Question:
What Is wrobg in this MySQL query?
It is showing syntax error.
'''
SELECT
CASE
WHEN A = B
CASE
WHEN A = C THEN 'Equilateral'
WHEN C < A + B THEN 'Isosceles'
ELSE 'Not A Triangle'
END
WHEN B = C
CASE
WHEN A < B + C THEN 'Isosceles'
ELSE 'Not A Triangle'
END
WHEN A + B > C AND A + C > B AND B + C > A THEN 'Scalene'
ELSE 'Not A Triangle'
END
FROM TRIANGLES;
'''
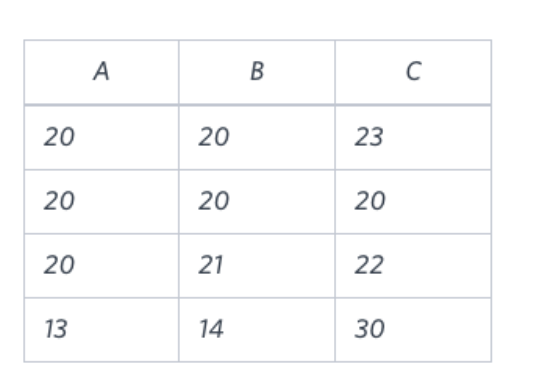
Answer: You have to add also a then for that purpose
'''
SELECT
CASE
WHEN A = B
THEN
CASE
WHEN A = C THEN 'Equilateral'
WHEN C < A + B THEN 'Isosceles'
ELSE 'Not A Triangle'
END
WHEN B = C
THEN
CASE
WHEN A < B + C THEN 'Isosceles'
ELSE 'Not A Triangle'
END
WHEN A + B > C AND A + C > B AND B + C > A THEN 'Scalene'
ELSE 'Not A Triangle'
END
FROM TRIANGLES;
'''